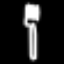
Label: fork